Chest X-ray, PA view. Patient: 62 years old, sex M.
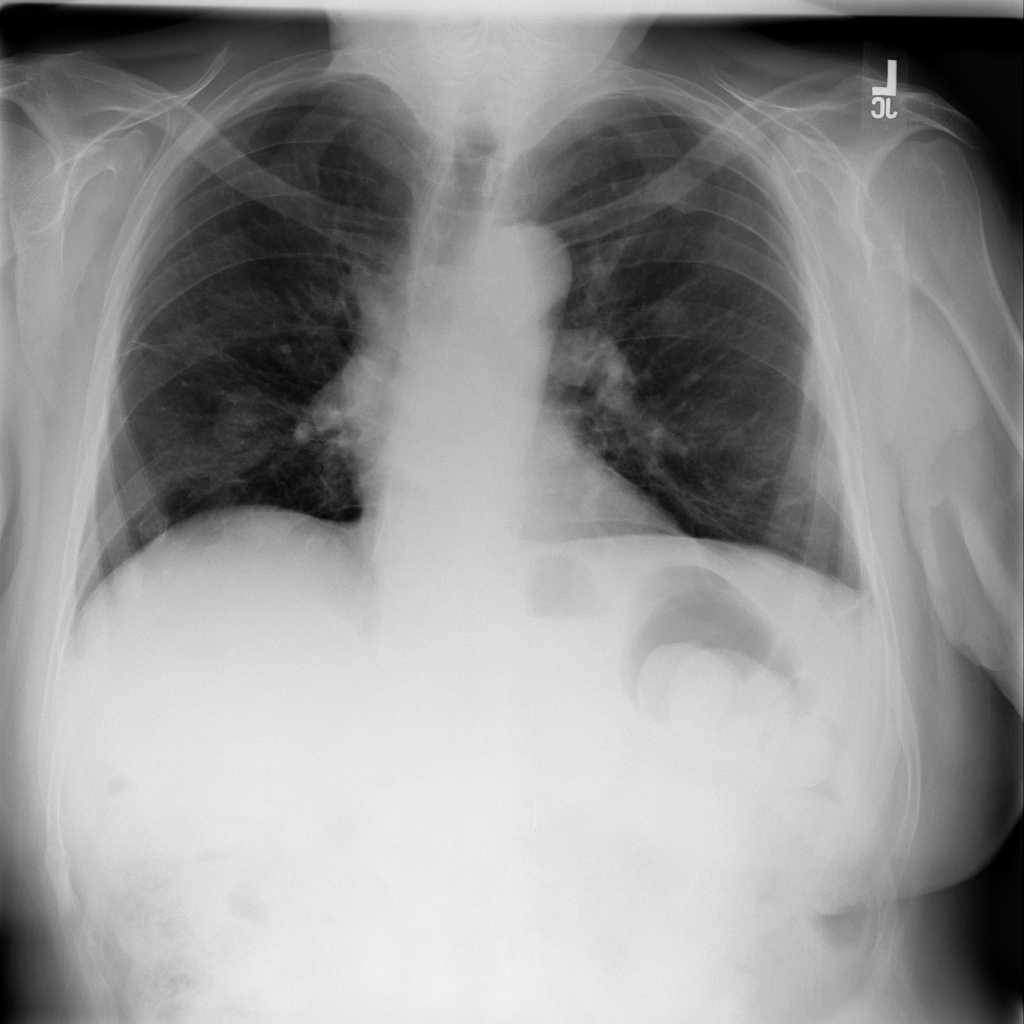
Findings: Effusion